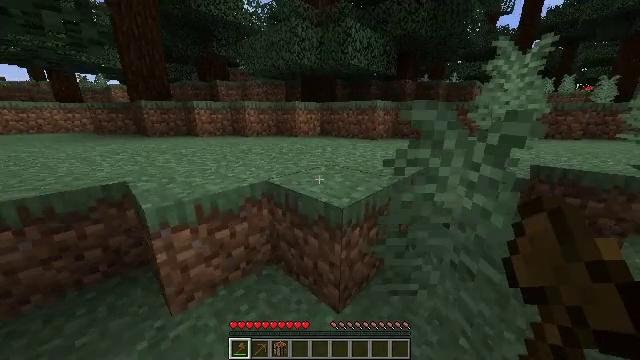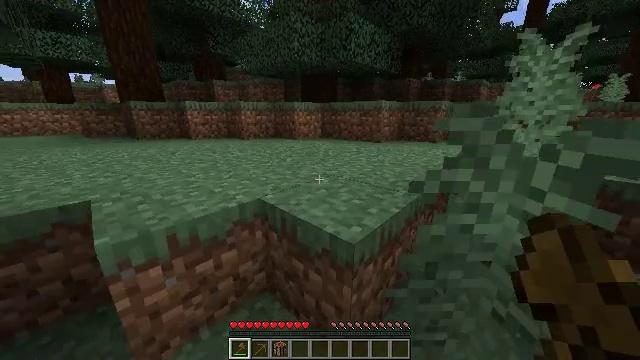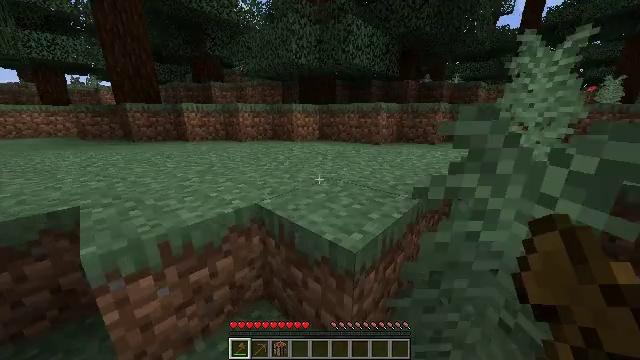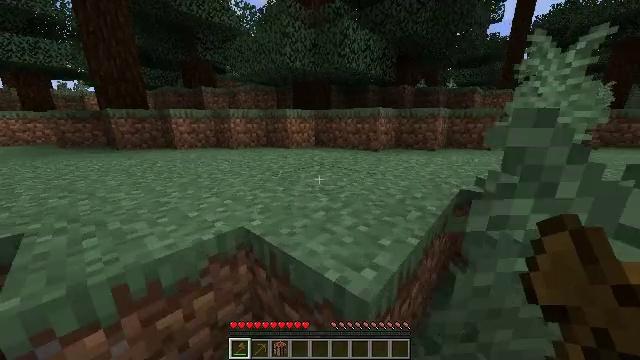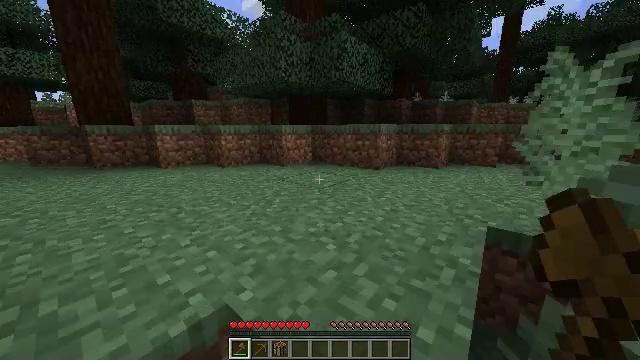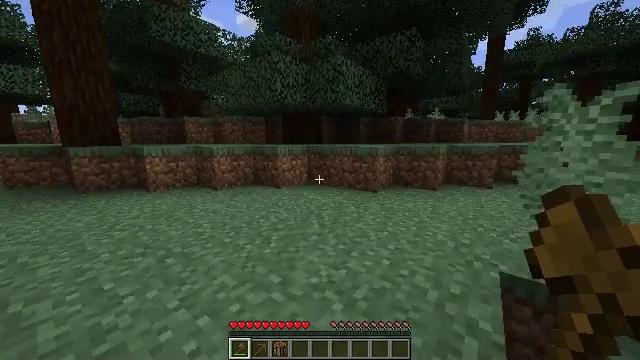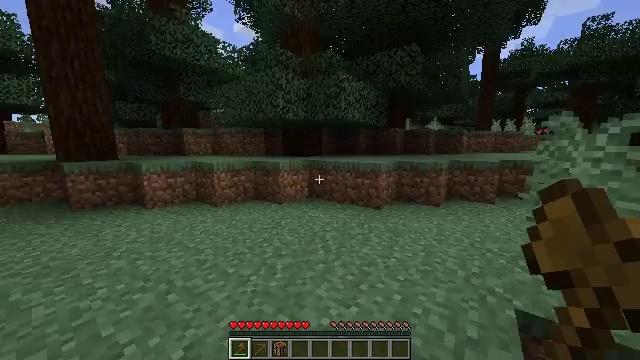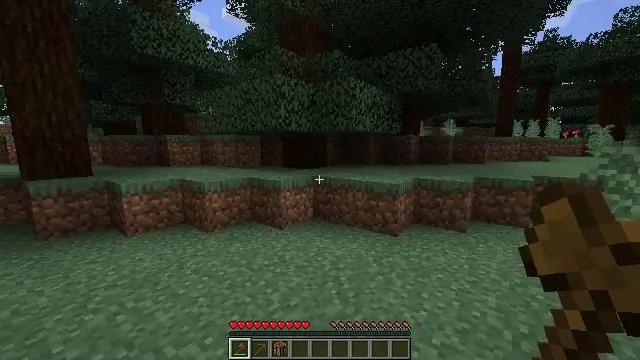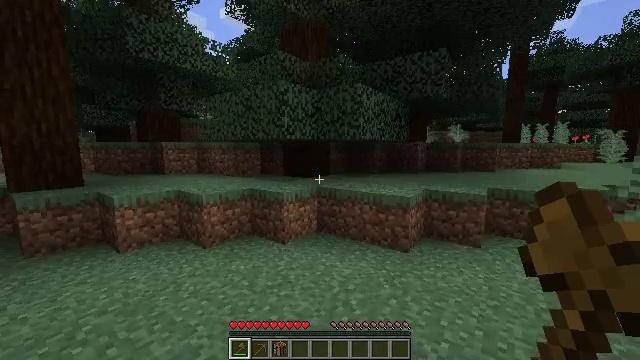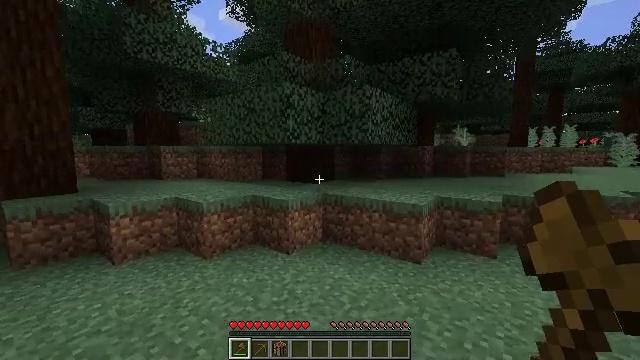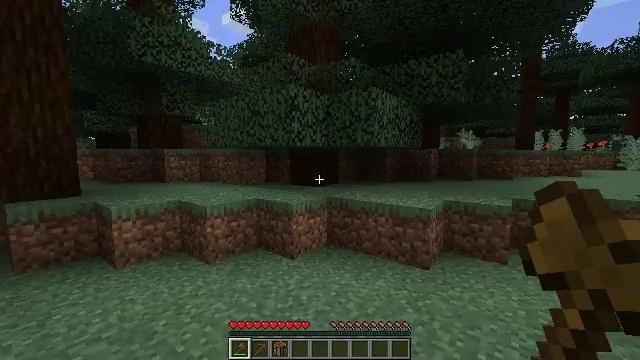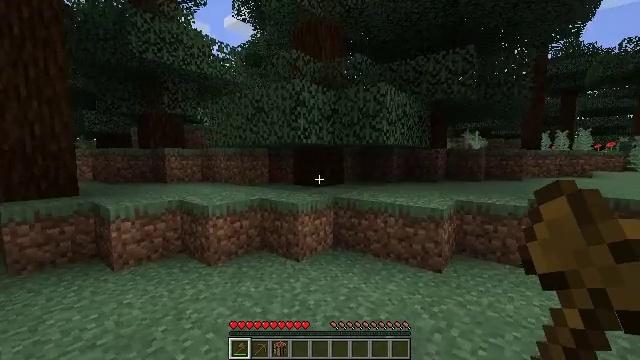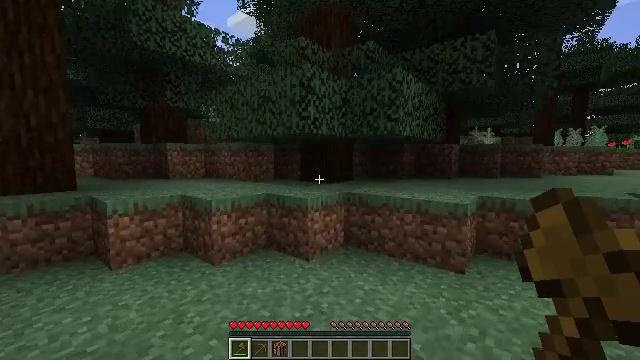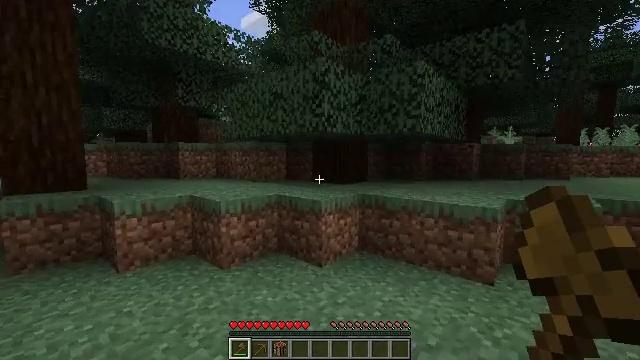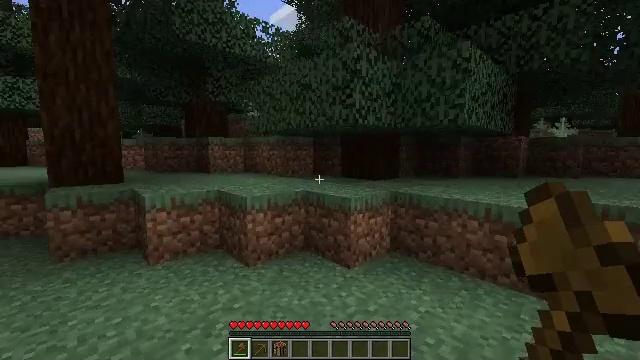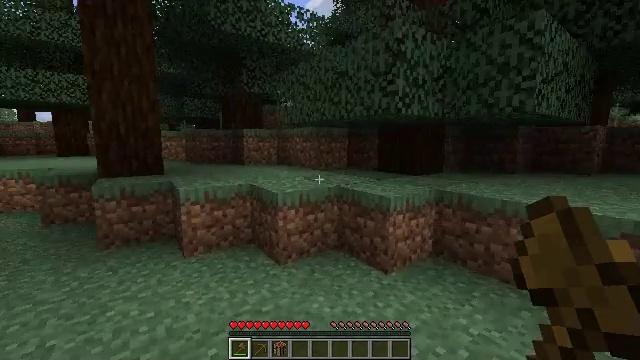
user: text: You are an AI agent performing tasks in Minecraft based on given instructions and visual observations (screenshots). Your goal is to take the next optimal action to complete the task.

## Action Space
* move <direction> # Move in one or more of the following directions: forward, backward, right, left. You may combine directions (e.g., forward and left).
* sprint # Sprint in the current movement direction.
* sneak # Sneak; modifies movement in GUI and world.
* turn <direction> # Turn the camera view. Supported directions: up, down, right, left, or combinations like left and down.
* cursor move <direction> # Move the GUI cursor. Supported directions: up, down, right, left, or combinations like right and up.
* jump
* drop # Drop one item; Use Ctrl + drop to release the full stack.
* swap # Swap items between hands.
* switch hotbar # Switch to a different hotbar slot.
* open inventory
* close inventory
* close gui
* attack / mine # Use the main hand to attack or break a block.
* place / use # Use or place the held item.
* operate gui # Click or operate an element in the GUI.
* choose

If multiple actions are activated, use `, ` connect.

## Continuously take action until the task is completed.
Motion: motion action
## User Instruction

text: Kill mobs.
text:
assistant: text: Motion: move forward
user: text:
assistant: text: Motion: move forward
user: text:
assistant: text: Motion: move forward, turn right and up
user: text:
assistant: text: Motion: move forward, turn right and up, jump
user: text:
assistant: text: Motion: move forward, turn right and up, jump
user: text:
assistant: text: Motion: move forward, turn up, jump
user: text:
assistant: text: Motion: move forward, jump
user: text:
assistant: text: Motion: move forward, turn up
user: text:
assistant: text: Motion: move forward
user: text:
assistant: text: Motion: move forward
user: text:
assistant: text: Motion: move forward
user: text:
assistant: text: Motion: move forward
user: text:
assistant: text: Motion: move forward, turn left
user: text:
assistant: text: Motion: move forward, turn left and down
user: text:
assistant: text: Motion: move forward, turn left and down
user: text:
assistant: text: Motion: move forward, turn left
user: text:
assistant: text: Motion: move forward, turn left
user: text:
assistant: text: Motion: move forward, turn left
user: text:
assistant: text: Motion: move forward, turn left
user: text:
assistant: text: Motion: move forward
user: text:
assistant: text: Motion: move forward
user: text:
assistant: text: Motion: move forward
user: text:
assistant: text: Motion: move forward, turn left
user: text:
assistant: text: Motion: move forward, turn left
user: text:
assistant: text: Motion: move forward, turn left
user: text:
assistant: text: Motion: move forward, turn left
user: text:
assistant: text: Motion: move forward, turn left
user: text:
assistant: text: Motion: move forward, turn left
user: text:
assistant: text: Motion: move forward
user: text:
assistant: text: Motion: move forward